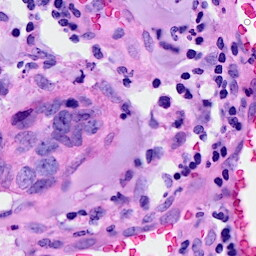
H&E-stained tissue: Breast